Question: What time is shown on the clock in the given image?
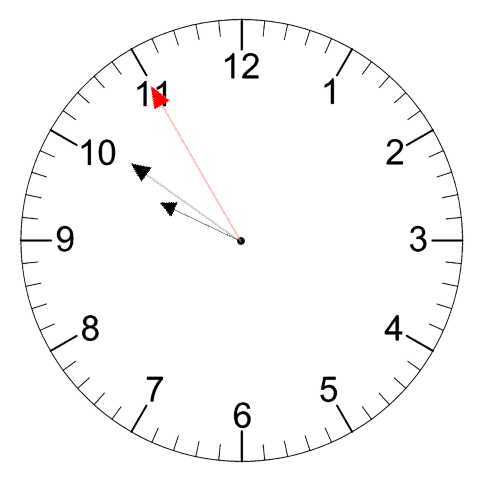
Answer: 09:50:55